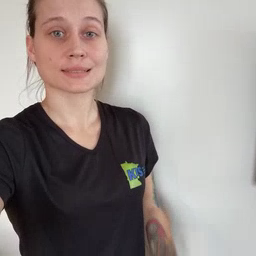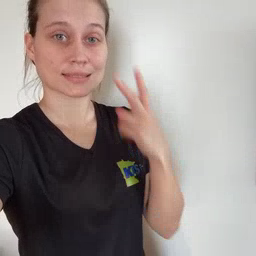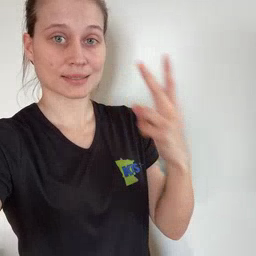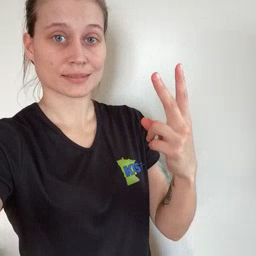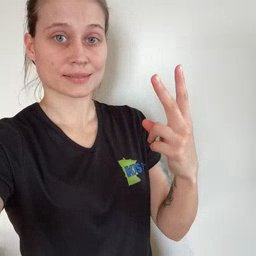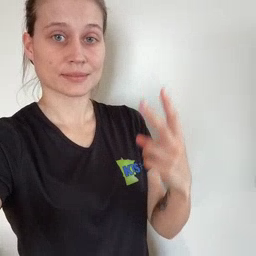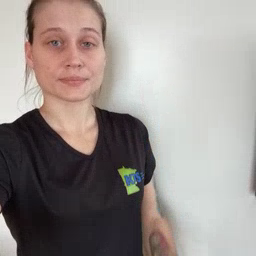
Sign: see